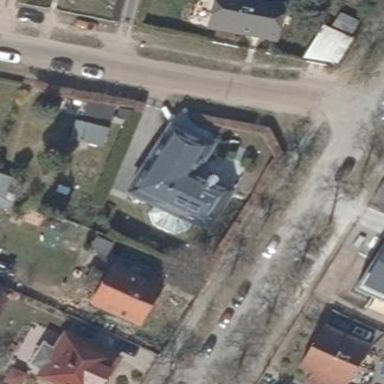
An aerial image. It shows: Detached building.